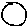
Label: circle